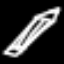
Label: pencil